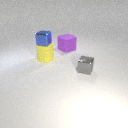
small gray metal cube in front of large yellow rubber cylinder